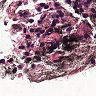
Metastatic tissue present: no